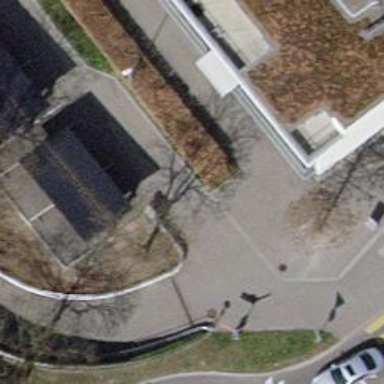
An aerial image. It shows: Bollard.